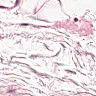
Metastatic tissue present: no